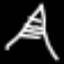
Label: The Eiffel Tower